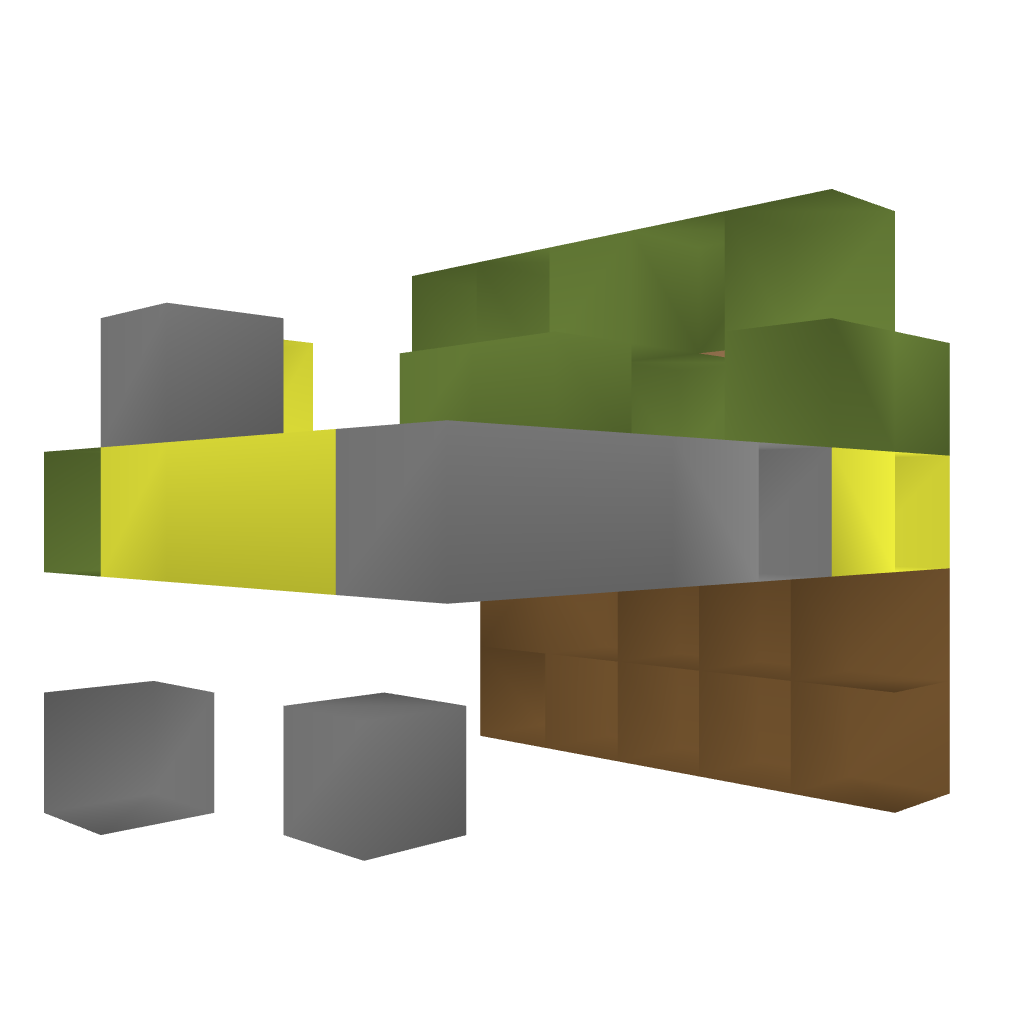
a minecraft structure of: Minecart Dispensing System bad low quality